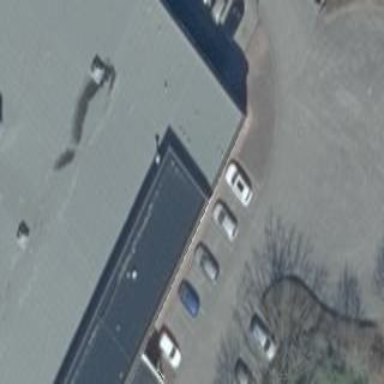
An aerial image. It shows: Parking area with surface.